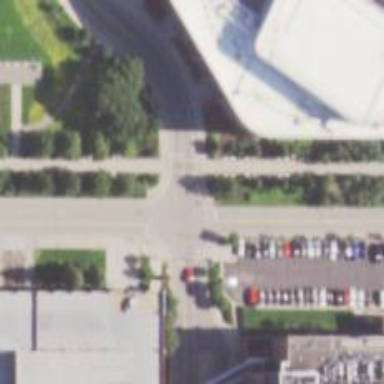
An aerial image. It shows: Footway on asphalt with marked crossing lines.